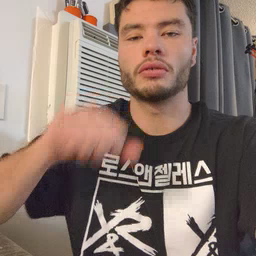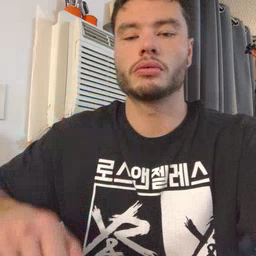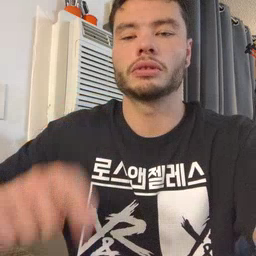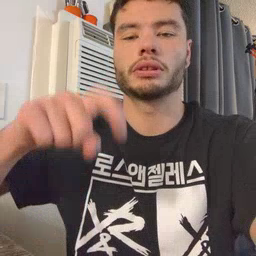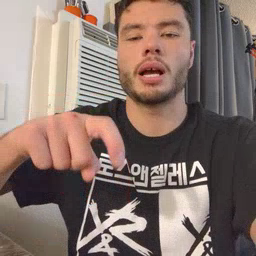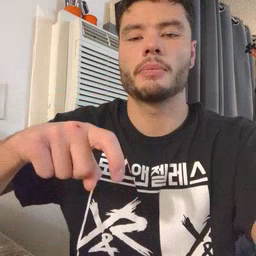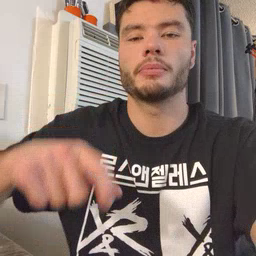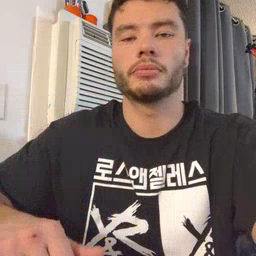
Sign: time